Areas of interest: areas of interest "Shopping Mall"
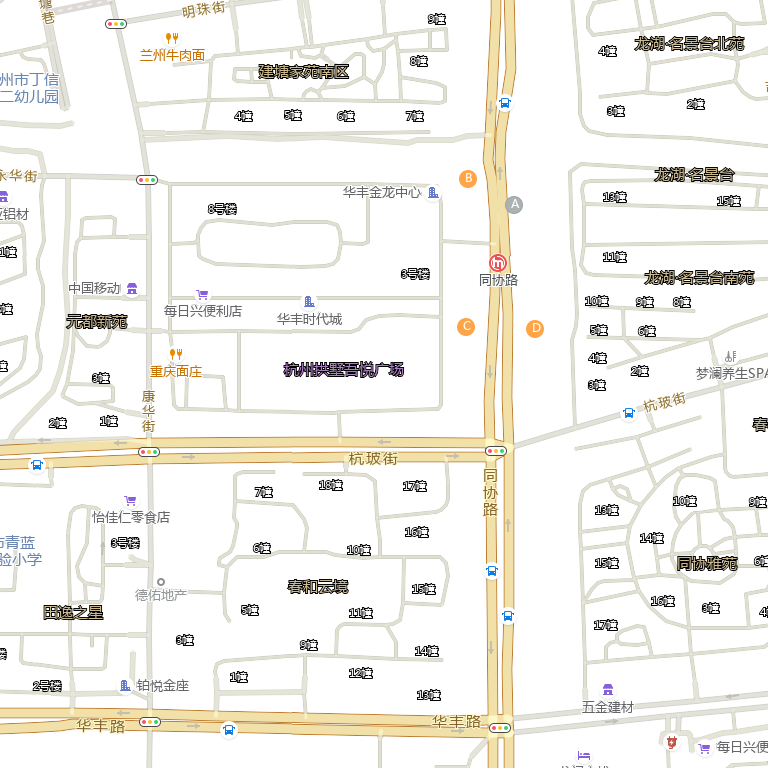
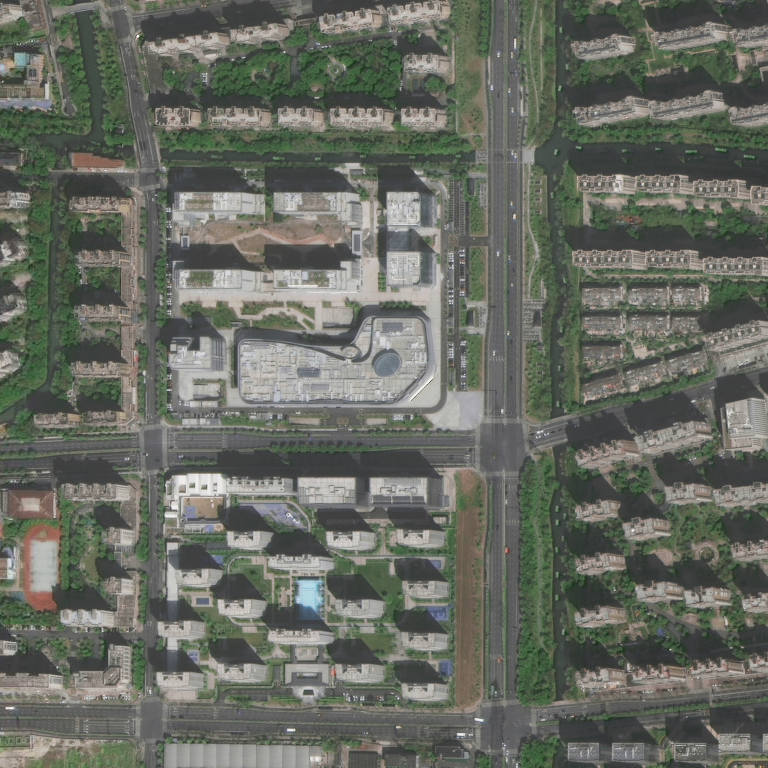